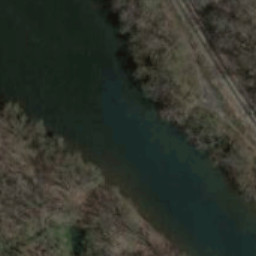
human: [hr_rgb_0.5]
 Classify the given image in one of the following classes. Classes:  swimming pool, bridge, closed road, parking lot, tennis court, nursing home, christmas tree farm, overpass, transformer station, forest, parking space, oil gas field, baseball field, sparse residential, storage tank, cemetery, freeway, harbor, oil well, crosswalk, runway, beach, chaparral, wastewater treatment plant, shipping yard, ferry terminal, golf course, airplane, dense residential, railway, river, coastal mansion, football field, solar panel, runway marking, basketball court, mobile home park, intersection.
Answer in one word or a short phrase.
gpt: river